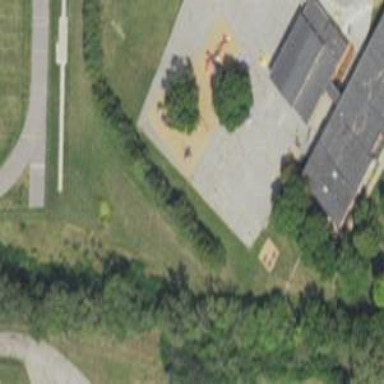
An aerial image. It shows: Playground area for leisure land.